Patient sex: M
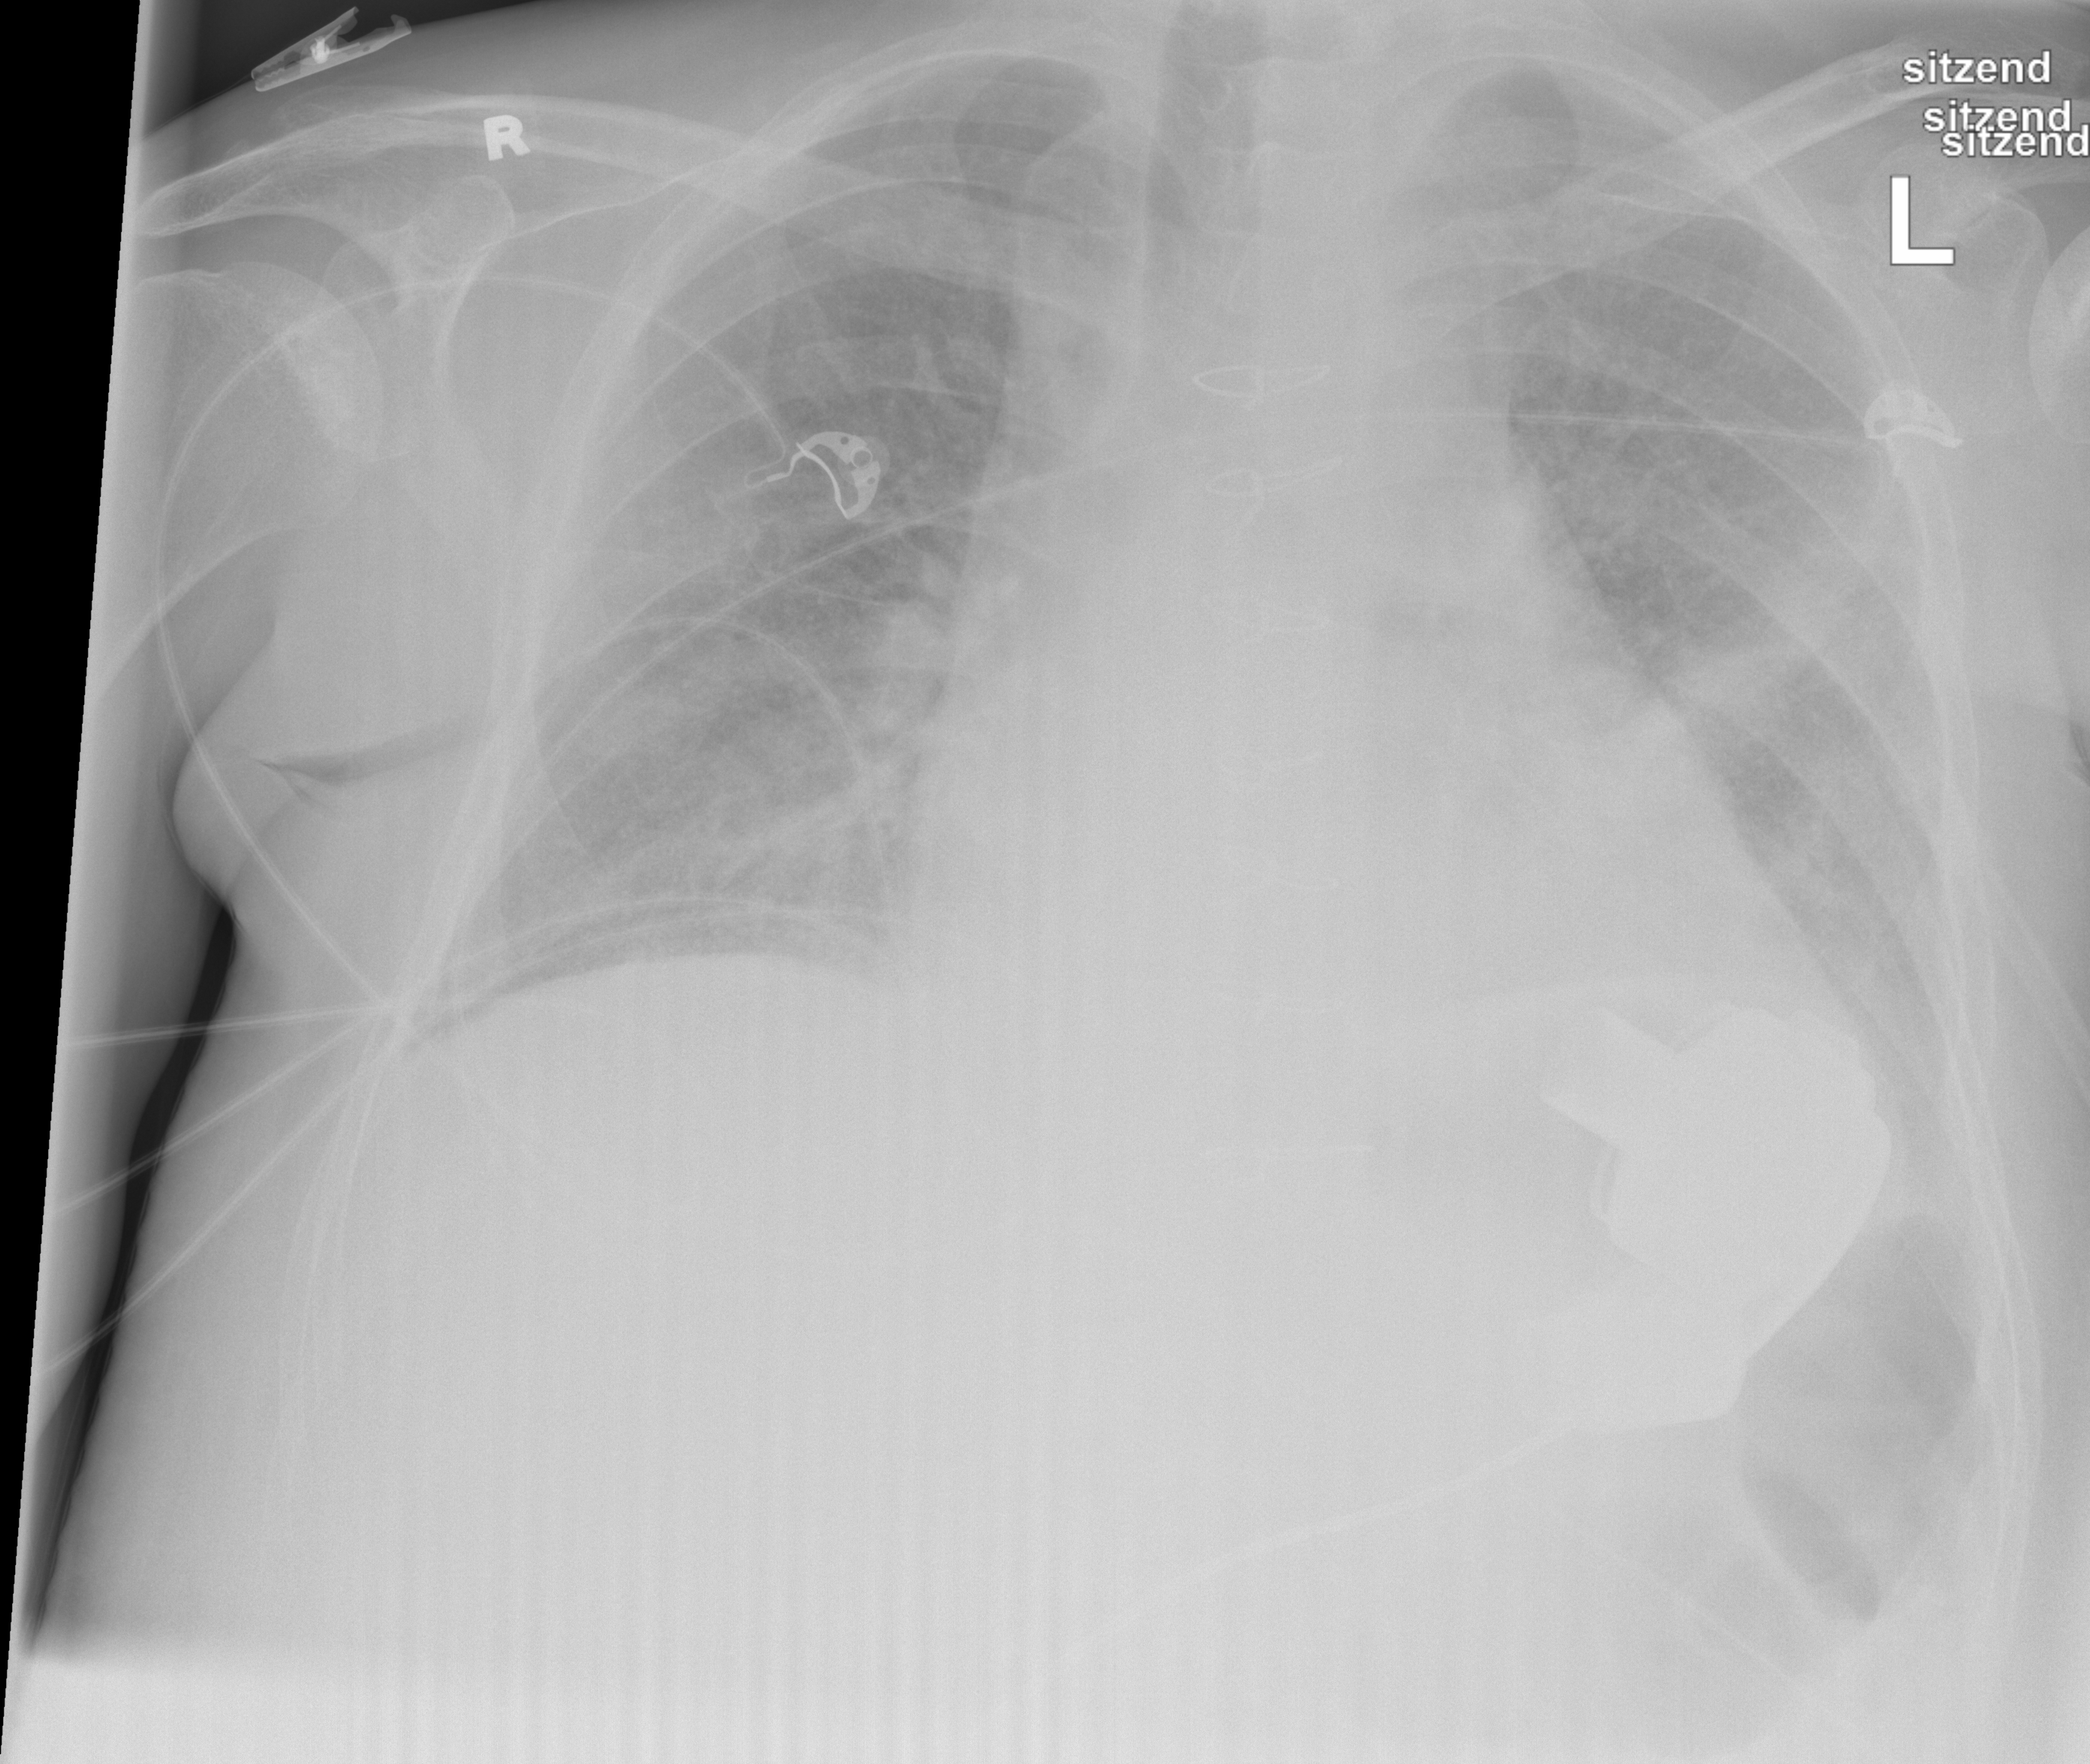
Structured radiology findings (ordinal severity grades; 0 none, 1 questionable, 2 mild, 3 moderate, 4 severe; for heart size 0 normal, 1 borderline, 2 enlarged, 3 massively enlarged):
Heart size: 3
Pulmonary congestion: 2
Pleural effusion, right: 0
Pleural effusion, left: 1
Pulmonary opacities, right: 2
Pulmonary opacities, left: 2
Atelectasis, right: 2
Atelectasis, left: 2